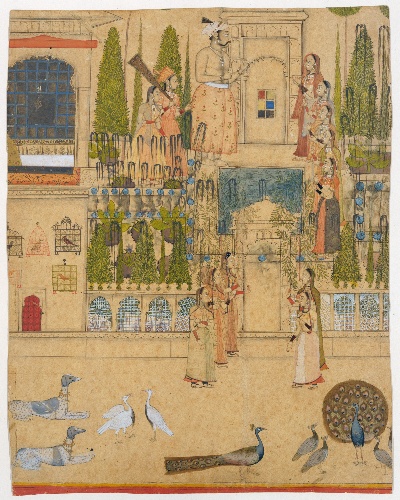
Artist: Stipple Master
Artist bio: Indian, active ca. 1690–1715
Date: ca. 1707–8
Object type: Painting
Classification: Paintings
Medium: Opaque watercolor, ink and gold on paper
Culture: India (Udaipur, Rajasthan)
Dimensions: Image: 9 1/2 × 7 5/16 in. (24.1 × 18.6 cm)
Sheet: 18 7/8 × 14 7/8 in. (47.9 × 37.8 cm)
Department: Asian Art
Credit line: Friends of Asian Art, Purchase, Mrs. Vincent Astor Gift, 1998
Accession year: 1998
Repository: Metropolitan Museum of Art, New York, NY
Tags: Men|Birds|Women|Peacocks|Gardens|Dogs